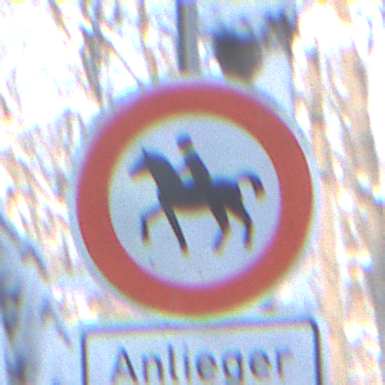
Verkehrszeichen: VerbotReiter
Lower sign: PersonengruppenFrei1
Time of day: MorningAfternoon
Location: Outdoor (Nature)
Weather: Clear
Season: Winter
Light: Natural